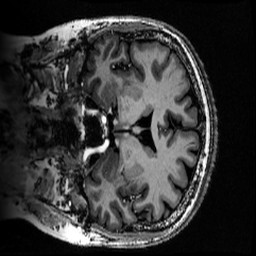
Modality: MP2RAGE
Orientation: coronal
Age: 50
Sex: female
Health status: healthy